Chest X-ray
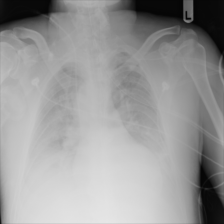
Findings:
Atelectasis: negative
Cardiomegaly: negative
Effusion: negative
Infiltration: negative
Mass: negative
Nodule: negative
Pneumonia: negative
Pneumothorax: negative
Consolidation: negative
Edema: negative
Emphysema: negative
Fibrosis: negative
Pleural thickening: negative
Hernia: negative